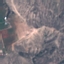
Label: HerbaceousVegetation